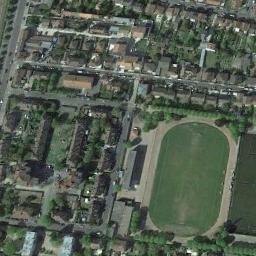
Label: ground_track_field